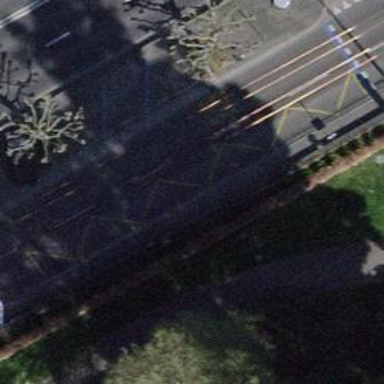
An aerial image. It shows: Unclassified road with asphalt surface. The road has trolley wires above it for trolley buses. There is lane for buses on the left side and shared bus-cyclist lane on the left side as well.